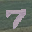
Label: 7